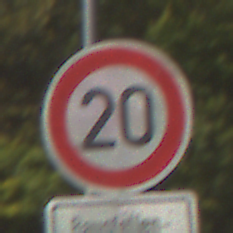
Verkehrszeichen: Geschwindigkeit20
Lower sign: HinweiseAufGefahrenDurchVerbaleAngabe6
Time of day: MorningAfternoon
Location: Outdoor (Suburban)
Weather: Clear
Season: NotSpecified
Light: Natural